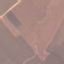
Label: AnnualCrop